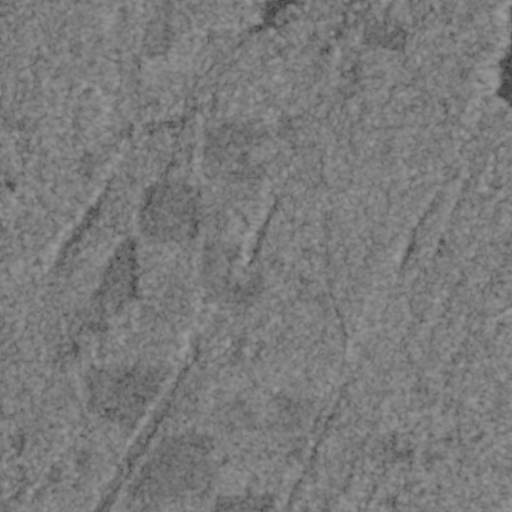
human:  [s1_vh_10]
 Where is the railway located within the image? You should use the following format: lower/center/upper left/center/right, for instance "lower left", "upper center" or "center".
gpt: The railway is located in the upper left of the image.
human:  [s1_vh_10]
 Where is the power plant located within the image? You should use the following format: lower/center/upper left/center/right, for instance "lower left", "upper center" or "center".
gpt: There is no power plant in the image.

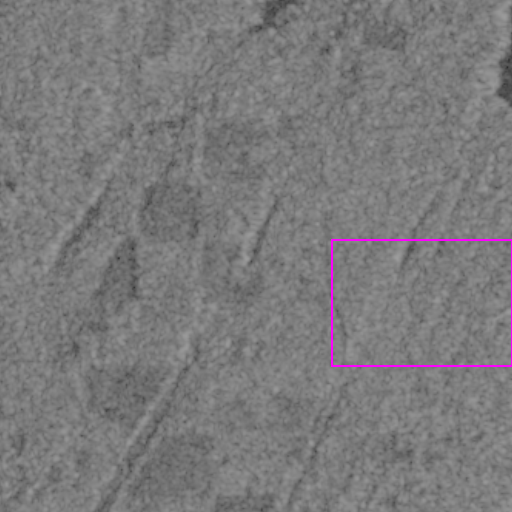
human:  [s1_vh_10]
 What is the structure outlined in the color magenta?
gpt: The structure outlined in magenta is a park.
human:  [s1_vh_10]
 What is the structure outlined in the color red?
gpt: There is no red outline.